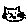
Label: cat